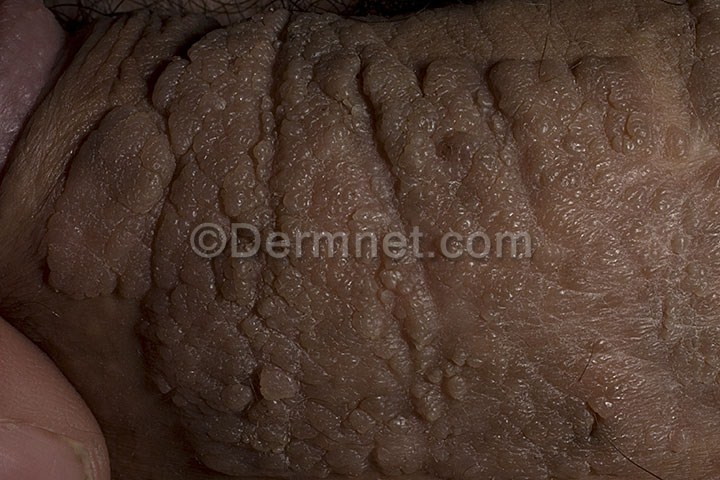
Disease: Herpes HPV and other STDs Photos